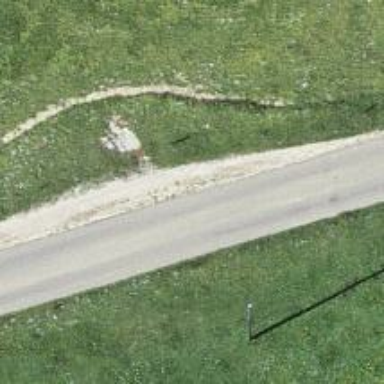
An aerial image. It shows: Passing place on the road.